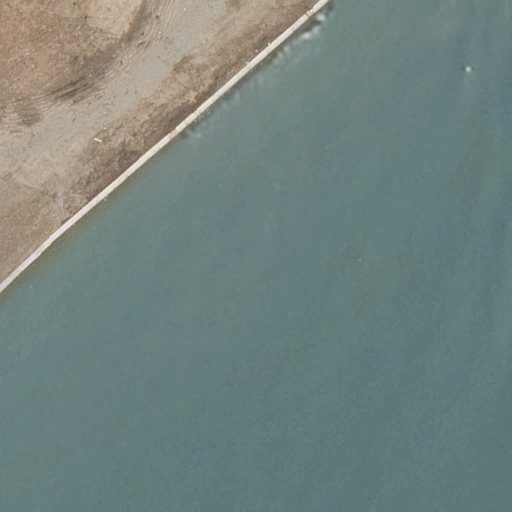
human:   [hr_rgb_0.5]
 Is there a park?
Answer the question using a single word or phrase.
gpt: yes

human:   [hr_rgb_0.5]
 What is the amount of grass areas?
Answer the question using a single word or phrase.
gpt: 1

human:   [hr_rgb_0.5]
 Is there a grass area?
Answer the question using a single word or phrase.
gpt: yes

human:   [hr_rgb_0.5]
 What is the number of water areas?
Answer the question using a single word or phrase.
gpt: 1

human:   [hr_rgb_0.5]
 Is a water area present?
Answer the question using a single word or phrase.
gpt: yes

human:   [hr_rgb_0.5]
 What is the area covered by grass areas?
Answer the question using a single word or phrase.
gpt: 1279m2

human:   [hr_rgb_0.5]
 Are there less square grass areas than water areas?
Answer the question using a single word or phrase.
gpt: yes

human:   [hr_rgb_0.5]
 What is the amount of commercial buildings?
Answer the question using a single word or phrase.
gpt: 0

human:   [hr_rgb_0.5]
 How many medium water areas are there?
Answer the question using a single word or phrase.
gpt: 0

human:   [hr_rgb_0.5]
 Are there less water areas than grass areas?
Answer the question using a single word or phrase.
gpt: no

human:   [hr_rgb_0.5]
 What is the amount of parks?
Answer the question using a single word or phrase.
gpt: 1

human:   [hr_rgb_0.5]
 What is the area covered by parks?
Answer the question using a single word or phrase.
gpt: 10603m2

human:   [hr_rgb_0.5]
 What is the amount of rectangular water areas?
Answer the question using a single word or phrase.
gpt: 1

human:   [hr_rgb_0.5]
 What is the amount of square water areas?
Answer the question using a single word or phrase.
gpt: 0

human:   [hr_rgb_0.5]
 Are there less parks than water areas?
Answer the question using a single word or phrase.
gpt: no

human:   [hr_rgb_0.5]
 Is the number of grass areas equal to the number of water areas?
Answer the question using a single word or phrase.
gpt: yes

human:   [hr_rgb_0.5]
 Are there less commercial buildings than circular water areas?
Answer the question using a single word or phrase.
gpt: no

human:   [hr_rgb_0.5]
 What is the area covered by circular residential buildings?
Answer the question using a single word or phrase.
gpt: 0m2

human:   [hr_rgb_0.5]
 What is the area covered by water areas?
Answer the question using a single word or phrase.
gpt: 8770m2

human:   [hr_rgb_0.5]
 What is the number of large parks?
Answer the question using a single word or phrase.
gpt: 1

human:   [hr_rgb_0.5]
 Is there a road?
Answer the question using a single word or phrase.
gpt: no

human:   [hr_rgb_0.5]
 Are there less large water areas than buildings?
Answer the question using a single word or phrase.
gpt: no

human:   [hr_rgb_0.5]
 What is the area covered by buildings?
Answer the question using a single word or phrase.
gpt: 0m2

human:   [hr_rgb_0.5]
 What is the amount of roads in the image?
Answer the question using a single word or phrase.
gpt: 0

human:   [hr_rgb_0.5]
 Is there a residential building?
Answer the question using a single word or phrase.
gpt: no

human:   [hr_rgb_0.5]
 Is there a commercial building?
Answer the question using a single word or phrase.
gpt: no

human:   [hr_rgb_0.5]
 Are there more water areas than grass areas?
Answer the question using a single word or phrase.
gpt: no

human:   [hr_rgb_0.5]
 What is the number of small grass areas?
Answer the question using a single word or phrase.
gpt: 0

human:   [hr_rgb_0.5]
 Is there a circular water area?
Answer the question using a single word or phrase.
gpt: no

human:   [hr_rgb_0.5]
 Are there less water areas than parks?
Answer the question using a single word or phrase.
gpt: no

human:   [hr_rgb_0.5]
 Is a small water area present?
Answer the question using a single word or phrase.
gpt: no

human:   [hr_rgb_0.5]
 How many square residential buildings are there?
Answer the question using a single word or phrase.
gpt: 0

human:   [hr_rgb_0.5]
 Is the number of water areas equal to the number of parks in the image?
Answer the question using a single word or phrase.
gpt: yes

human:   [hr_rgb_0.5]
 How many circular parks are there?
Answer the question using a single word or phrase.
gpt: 0

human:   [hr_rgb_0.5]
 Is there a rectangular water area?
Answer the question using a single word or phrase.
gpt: yes

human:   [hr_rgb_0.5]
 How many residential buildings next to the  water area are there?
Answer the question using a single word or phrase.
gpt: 0

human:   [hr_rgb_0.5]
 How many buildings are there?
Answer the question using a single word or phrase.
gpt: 0

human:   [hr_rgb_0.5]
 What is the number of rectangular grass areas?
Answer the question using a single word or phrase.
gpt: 1

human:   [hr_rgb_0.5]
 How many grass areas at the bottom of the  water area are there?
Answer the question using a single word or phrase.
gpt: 0

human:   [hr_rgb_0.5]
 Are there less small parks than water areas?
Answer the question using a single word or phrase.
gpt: yes

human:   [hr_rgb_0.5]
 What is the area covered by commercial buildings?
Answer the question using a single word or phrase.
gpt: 0m2

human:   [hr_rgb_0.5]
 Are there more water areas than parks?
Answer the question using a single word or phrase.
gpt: no

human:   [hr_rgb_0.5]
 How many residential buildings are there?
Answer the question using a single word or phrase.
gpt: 0

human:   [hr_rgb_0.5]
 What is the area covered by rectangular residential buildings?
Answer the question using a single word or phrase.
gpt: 0m2

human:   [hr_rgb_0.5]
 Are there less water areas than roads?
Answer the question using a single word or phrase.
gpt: no

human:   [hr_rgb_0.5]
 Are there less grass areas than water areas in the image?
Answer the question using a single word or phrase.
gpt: no

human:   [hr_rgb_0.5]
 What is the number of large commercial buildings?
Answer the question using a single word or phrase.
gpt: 0

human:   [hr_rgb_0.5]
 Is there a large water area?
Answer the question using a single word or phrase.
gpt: yes

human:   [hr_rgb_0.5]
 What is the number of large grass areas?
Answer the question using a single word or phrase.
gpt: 1

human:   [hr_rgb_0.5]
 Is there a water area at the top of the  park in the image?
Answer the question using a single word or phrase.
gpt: no

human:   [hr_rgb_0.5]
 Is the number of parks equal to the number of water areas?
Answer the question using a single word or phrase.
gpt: yes

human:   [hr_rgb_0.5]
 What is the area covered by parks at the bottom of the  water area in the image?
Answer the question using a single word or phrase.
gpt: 0m2

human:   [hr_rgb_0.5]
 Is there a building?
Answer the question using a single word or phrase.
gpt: no

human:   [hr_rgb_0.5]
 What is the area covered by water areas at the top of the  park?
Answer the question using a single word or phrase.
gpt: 0m2

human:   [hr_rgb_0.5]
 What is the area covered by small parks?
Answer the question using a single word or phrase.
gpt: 0m2

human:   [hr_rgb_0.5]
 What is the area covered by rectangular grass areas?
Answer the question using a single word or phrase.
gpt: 1279m2

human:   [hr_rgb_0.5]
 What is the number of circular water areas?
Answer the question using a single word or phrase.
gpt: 0

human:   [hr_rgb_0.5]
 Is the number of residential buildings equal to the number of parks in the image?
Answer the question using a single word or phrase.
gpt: no

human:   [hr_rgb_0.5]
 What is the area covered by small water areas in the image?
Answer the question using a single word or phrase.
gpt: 0m2

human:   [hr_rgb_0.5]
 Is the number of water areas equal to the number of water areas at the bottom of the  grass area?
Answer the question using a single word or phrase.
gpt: no

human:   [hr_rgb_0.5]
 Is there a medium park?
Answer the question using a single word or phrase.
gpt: no

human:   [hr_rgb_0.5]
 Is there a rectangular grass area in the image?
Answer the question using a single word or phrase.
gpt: yes

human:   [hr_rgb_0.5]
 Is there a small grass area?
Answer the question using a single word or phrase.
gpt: no

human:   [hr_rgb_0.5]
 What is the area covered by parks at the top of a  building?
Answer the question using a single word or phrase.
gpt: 0m2